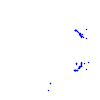
Particle: kaon